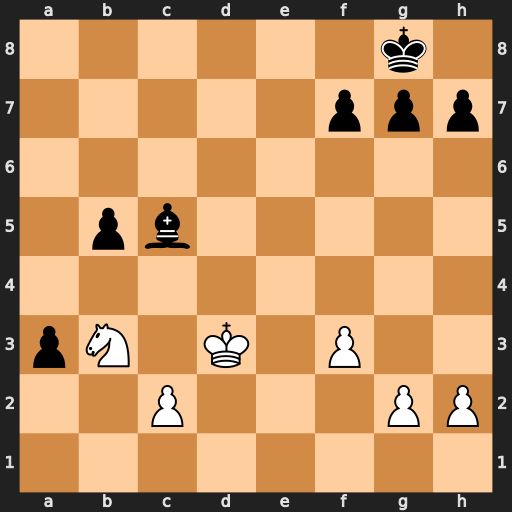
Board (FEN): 6k1/5ppp/8/1pb5/8/pN1K1P2/2P3PP/8
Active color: w
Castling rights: -
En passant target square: -
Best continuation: Nxc5 a2 Nb3